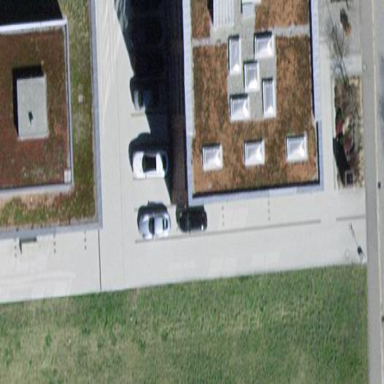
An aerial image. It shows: Commercial building.